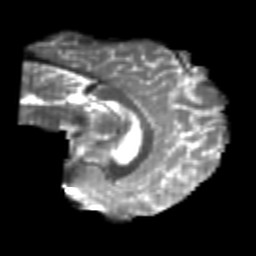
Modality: T2w
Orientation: sagittal
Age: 22
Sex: male
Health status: healthy
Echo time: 0.074 s